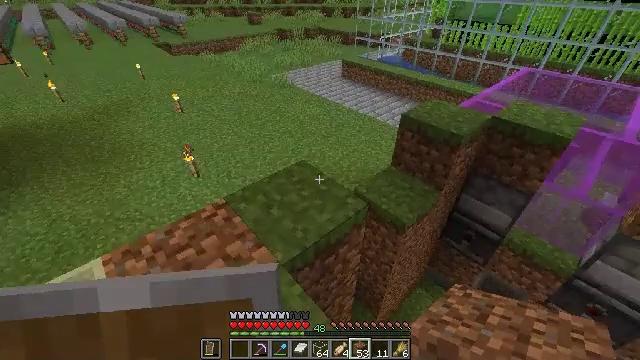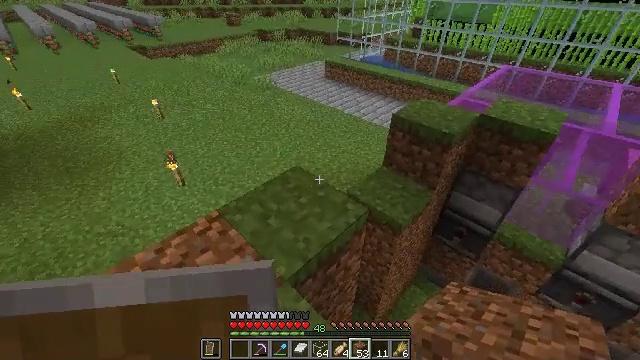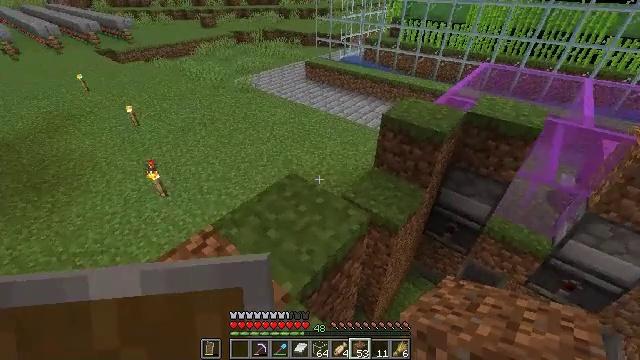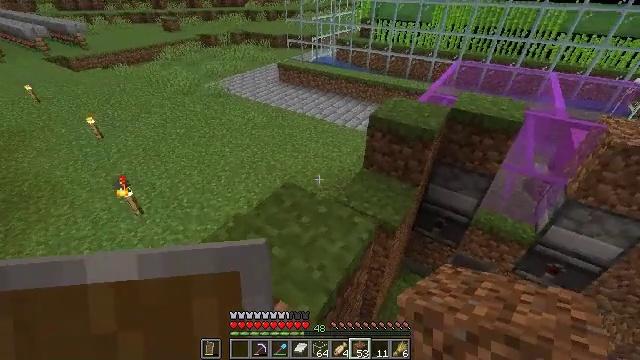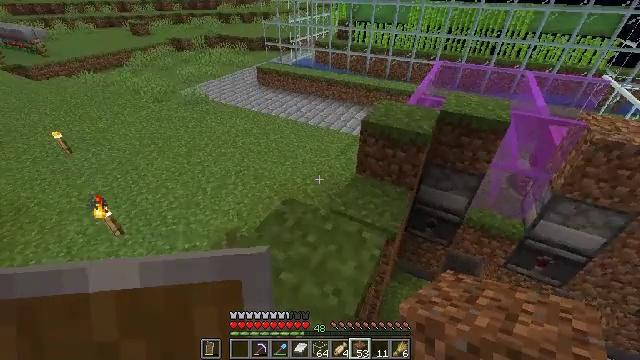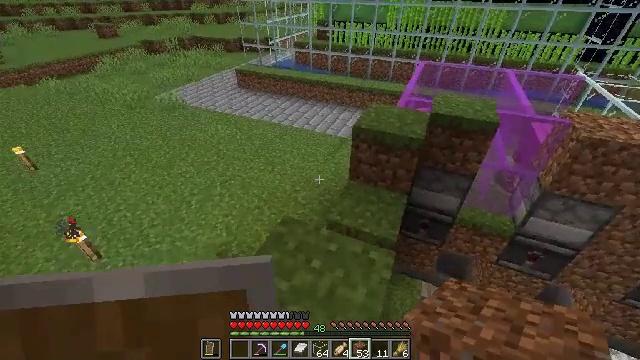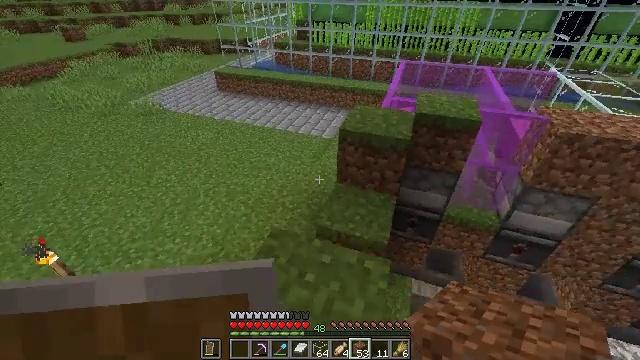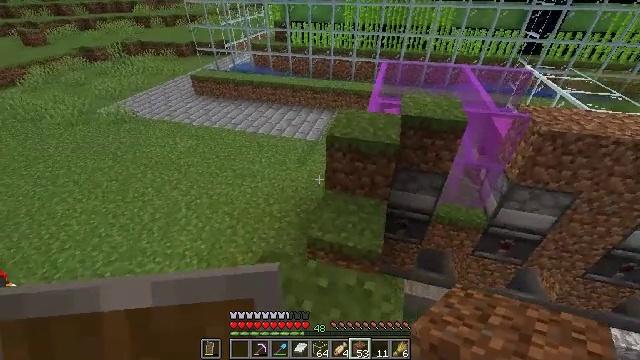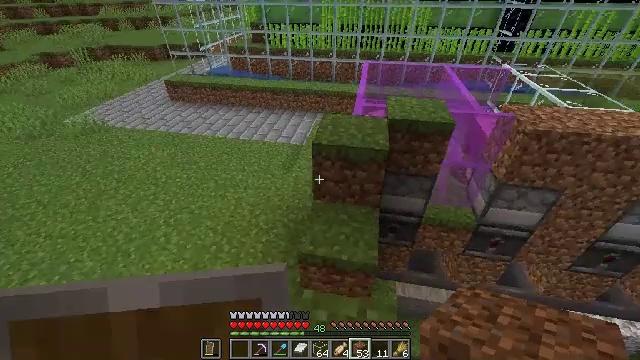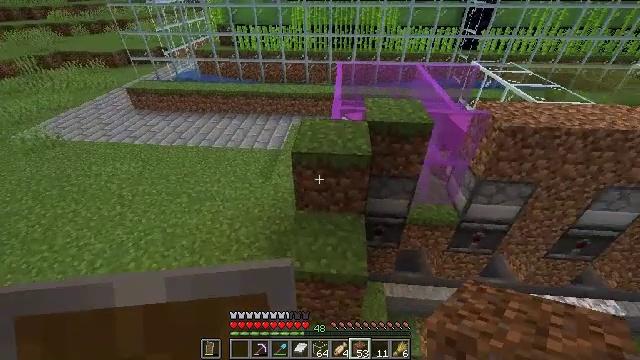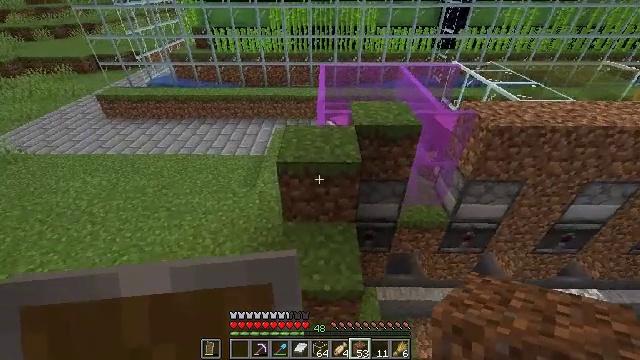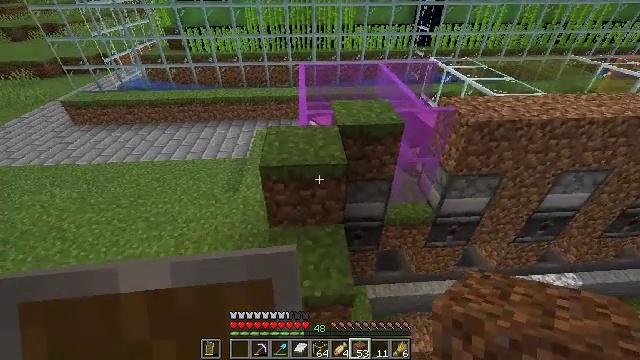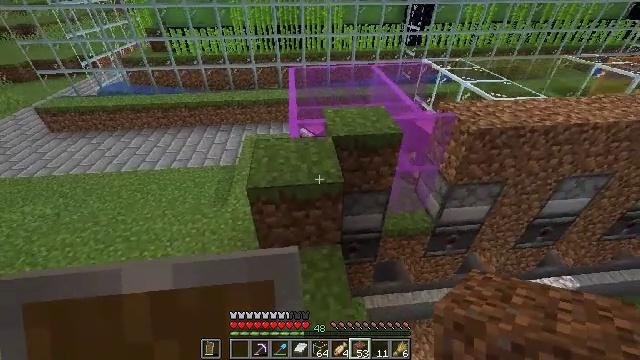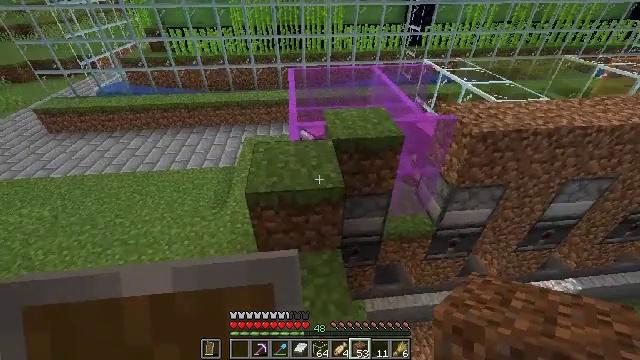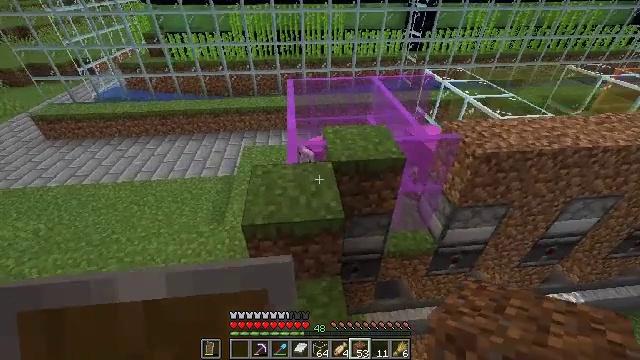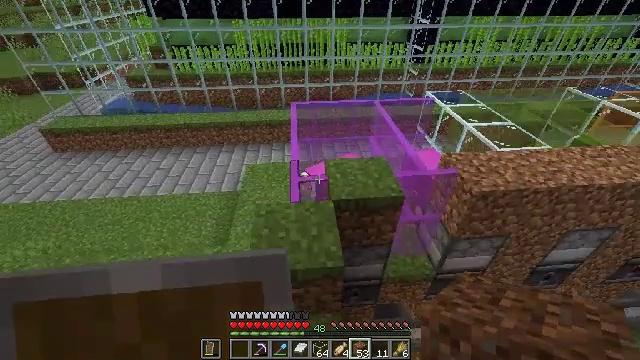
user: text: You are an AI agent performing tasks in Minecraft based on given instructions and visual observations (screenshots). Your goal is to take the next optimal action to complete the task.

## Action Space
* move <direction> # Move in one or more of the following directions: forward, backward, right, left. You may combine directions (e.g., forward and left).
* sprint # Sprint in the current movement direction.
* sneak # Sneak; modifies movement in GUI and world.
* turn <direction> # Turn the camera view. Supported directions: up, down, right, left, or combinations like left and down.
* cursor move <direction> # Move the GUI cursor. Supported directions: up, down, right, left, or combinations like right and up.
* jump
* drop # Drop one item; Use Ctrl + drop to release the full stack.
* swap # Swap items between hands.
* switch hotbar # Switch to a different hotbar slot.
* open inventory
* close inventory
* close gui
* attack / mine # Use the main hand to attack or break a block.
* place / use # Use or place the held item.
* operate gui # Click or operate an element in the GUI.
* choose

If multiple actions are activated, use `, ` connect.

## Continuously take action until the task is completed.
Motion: motion action
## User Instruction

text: Craft a red stained glass block.
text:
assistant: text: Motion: move forward and move left, turn right
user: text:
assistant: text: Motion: move forward and move left, turn right
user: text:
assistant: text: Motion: move forward and move left, turn right
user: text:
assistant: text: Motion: move forward and move left, turn right
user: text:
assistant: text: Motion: move forward, turn right
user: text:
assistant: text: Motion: move forward, turn right
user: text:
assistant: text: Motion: move forward, turn right
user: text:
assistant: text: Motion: move forward, turn right
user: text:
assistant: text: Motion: move forward, turn right
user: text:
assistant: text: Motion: move forward, turn right
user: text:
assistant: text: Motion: move forward, turn right
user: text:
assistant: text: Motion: move forward, turn right
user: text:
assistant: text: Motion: move forward
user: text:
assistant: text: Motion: move forward, jump
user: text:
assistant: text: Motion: move forward, jump
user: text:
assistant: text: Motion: move forward, turn left, jump
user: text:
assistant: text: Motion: move forward, turn left, jump
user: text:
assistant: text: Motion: move forward, turn left, jump
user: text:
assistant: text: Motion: move forward, turn left, jump
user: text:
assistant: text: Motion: move forward and move left, jump
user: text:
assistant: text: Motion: move forward and move left
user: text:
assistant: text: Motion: move forward and move left, turn right
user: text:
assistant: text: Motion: move forward, turn right
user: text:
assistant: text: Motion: no_op
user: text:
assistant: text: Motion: no_op
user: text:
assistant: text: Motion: no_op
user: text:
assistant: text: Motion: no_op
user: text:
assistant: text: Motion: open inventory
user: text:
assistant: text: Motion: open inventory
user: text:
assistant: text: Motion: open inventory